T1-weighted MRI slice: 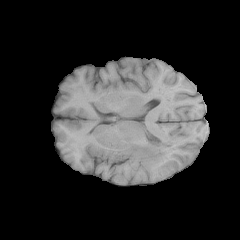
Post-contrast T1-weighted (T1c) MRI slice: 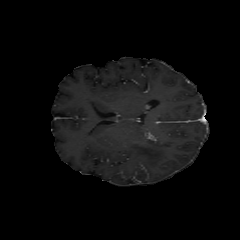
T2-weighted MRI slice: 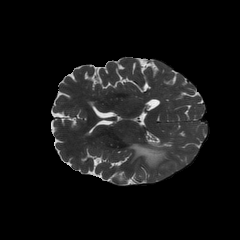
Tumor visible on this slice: yes